Question: I configure my IDE to use the installed Git-Bash. Unfortunately both Terminals (Default the Windows CMD and the git-bash sh.exe) have that blue line-background-color.
I've already changed the colors in the system native terminal windows.
Also I tried to change the colors under (IntelliJ) Settings --> IDE Settings --> Editors --> Color & Fonts --> Console Colors.
Nothing was working
Anybody have an idea?

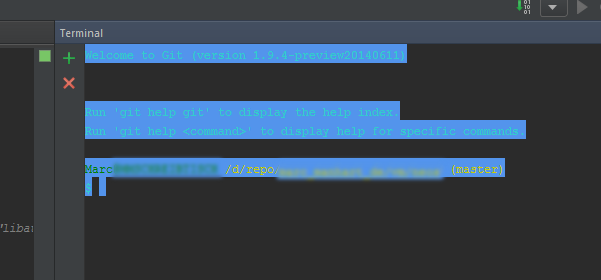
Answer: It probably happened because you had customised your cmd.exe default colors. Resetting them back to default white text on black background fixed it for me under Idea too.
For immediate effect, you can try using 'color 07' command in terminal to set it to white text on black.